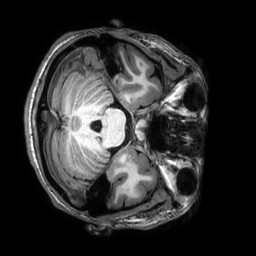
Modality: T1w
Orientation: axial
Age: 23
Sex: female
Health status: healthy
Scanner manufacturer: philips
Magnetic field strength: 3 T
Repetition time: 0.009 s
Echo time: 0.003996 s